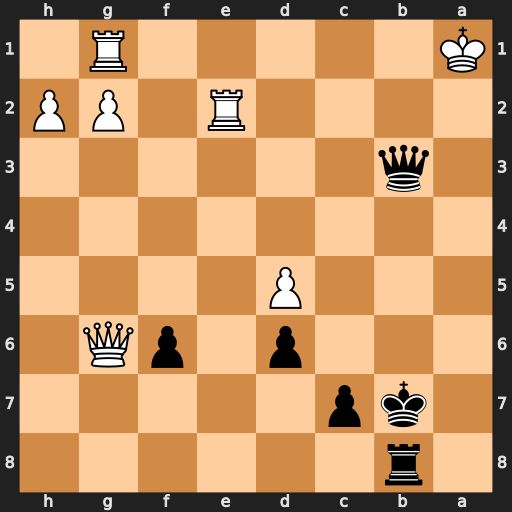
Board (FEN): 1r6/1kp5/3p1pQ1/3P4/8/1q6/4R1PP/K5R1
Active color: b
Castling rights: -
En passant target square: -
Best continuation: Ra8+ Ra2 Rxa2#